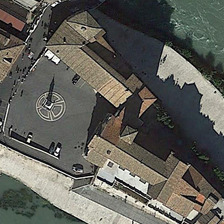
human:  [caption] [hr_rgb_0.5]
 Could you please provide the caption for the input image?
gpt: a church is near a river with several green trees .

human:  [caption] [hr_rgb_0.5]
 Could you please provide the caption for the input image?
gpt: a church is near a river with several green trees .

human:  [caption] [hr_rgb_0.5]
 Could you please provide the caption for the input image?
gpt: a church is near a river with several green trees .

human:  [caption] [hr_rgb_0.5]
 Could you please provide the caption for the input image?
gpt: a church is near a river with several green trees .

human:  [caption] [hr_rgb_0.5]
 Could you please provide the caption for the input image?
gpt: a church is near a river with several green trees .